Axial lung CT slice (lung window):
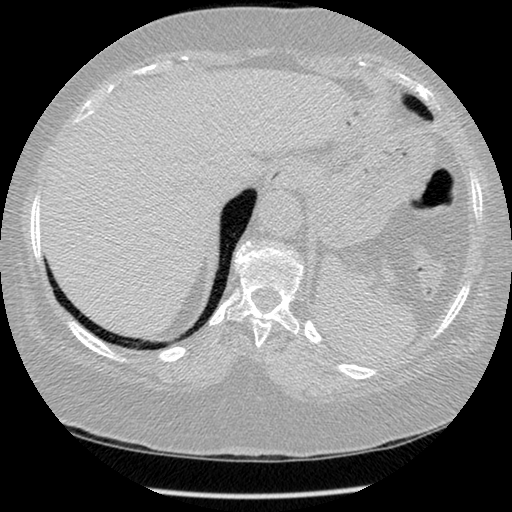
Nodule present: no